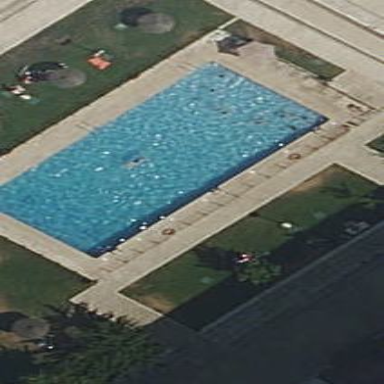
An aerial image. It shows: Swimming pool located in leisure land.